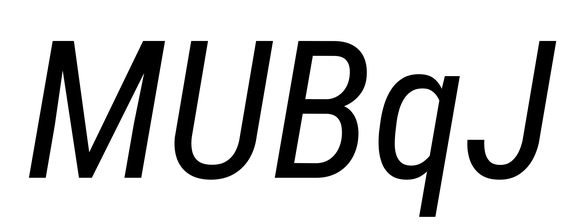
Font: Roboto-Italic_Condensed_Italic